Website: walmart
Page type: receipt
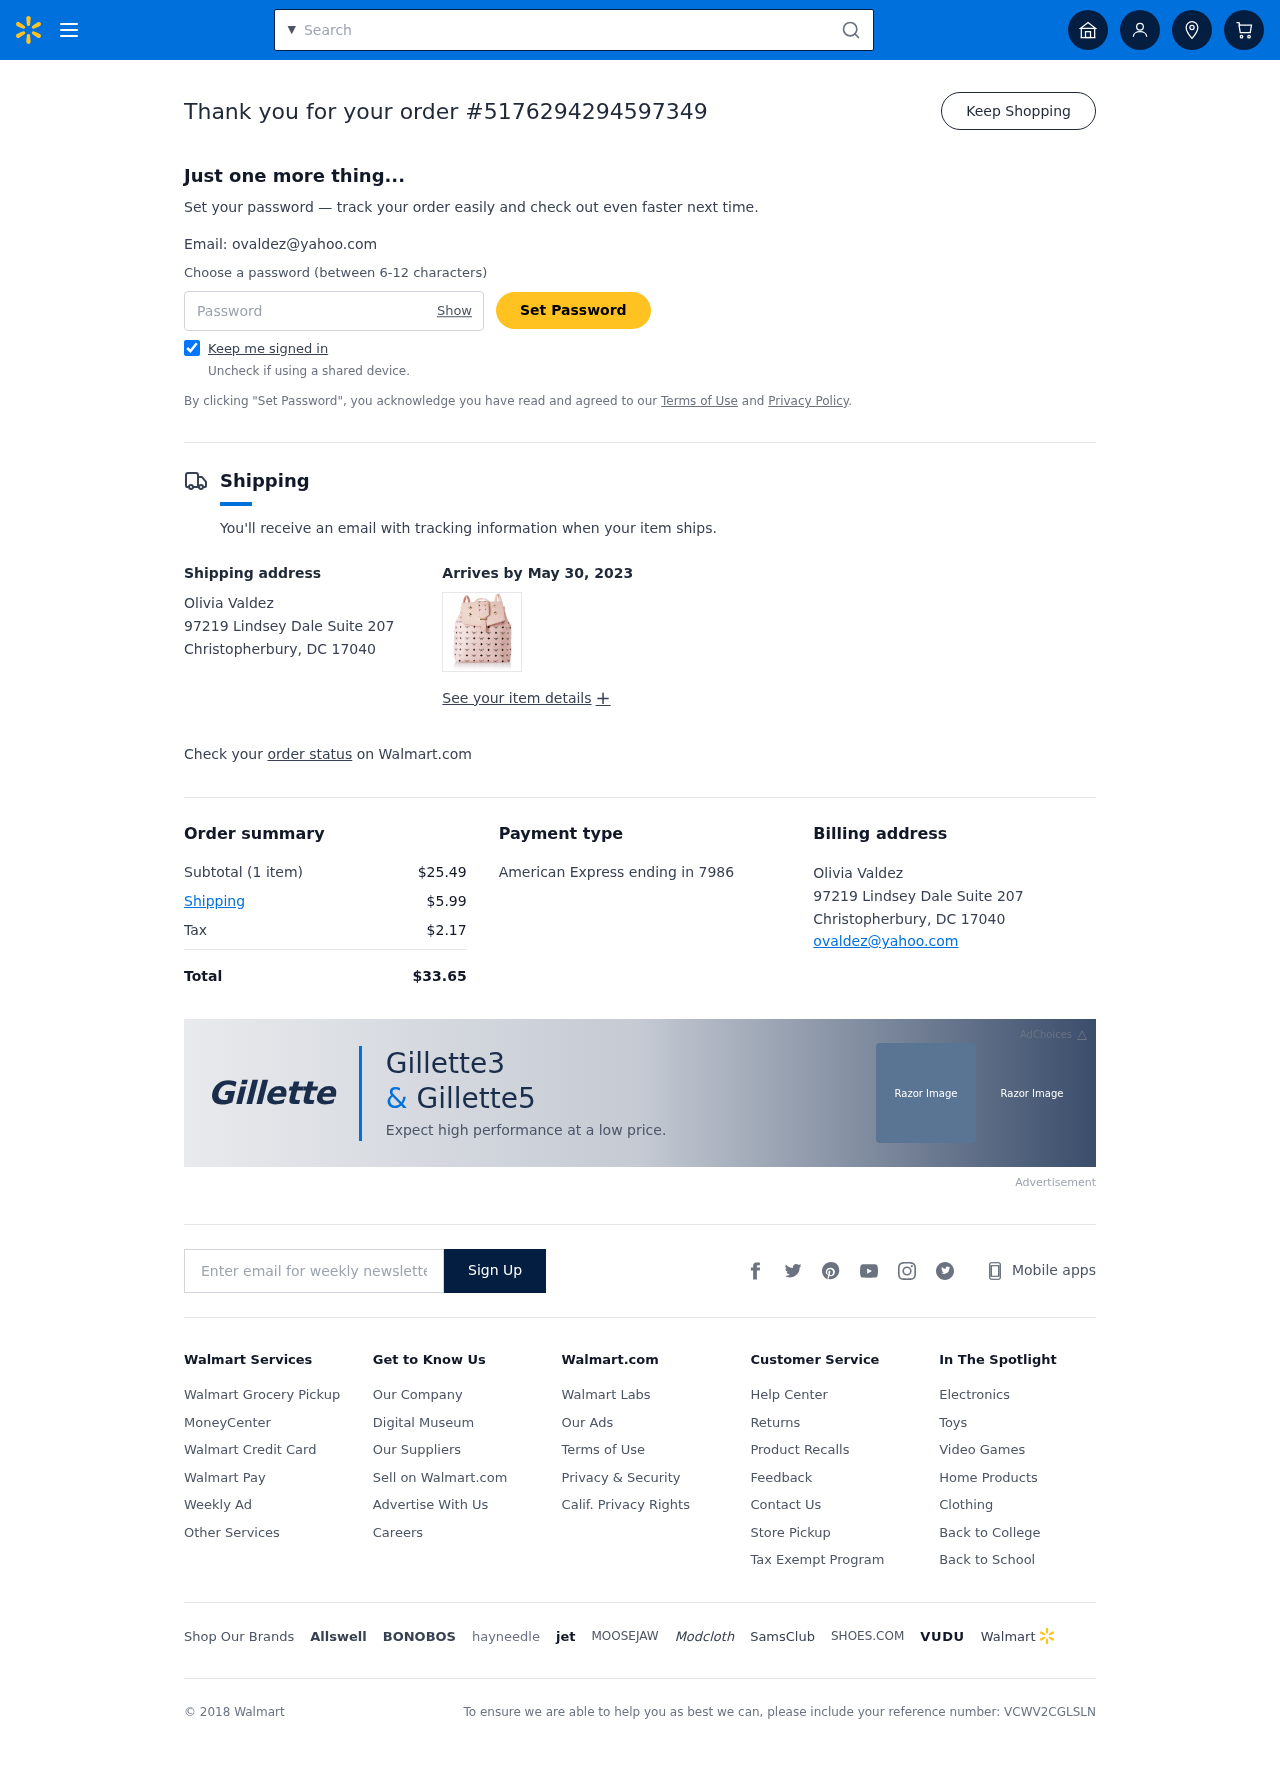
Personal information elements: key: PII_CARD_LAST4
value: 7986
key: PII_CARD_TYPE
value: American Express
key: PII_CITY_STATE_ZIP
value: Christopherbury, DC 17040
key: PII_EMAIL
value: ovaldez@yahoo.com
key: PII_FULLNAME
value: Olivia Valdez
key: PII_STREET
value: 97219 Lindsey Dale Suite 207
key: PII_FULLNAME2
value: Olivia Valdez
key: PII_CITY
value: Christopherbury
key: PII_STATE
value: DC
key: PII_STATE_ABBR
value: DC
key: PII_POSTCODE
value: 17040
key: PII_POSTCODE_FULL
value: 17040
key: PII_CITY_STATE
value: Christopherbury, DC
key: PII_POSTCODE_NUMERIC
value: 17040
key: PII_EMAIL2
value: ovaldez@yahoo.com
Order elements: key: ORDER_ID
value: #5176294294597349
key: ORDER_DELIVERY_DATE
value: May 30, 2023
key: ORDER_NUM_ITEMS
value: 1 item
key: ORDER_SUBTOTAL
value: $25.49
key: ORDER_SHIPPING_COST
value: $5.99
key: ORDER_TAX
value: $2.17
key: ORDER_TOTAL
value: $33.65
Search elements: key: HEADER_SEARCH
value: Search